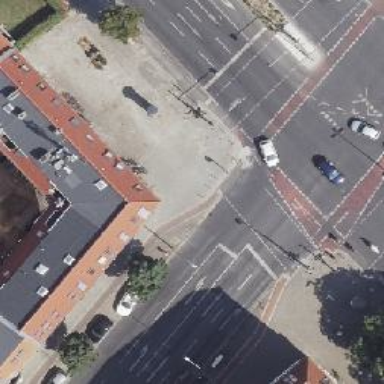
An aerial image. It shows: Secondary road with asphalt surface. It has lane markings and turn lane on the left. There are sidewalks on both sides and cycle track.